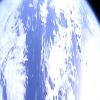
Label: cloud